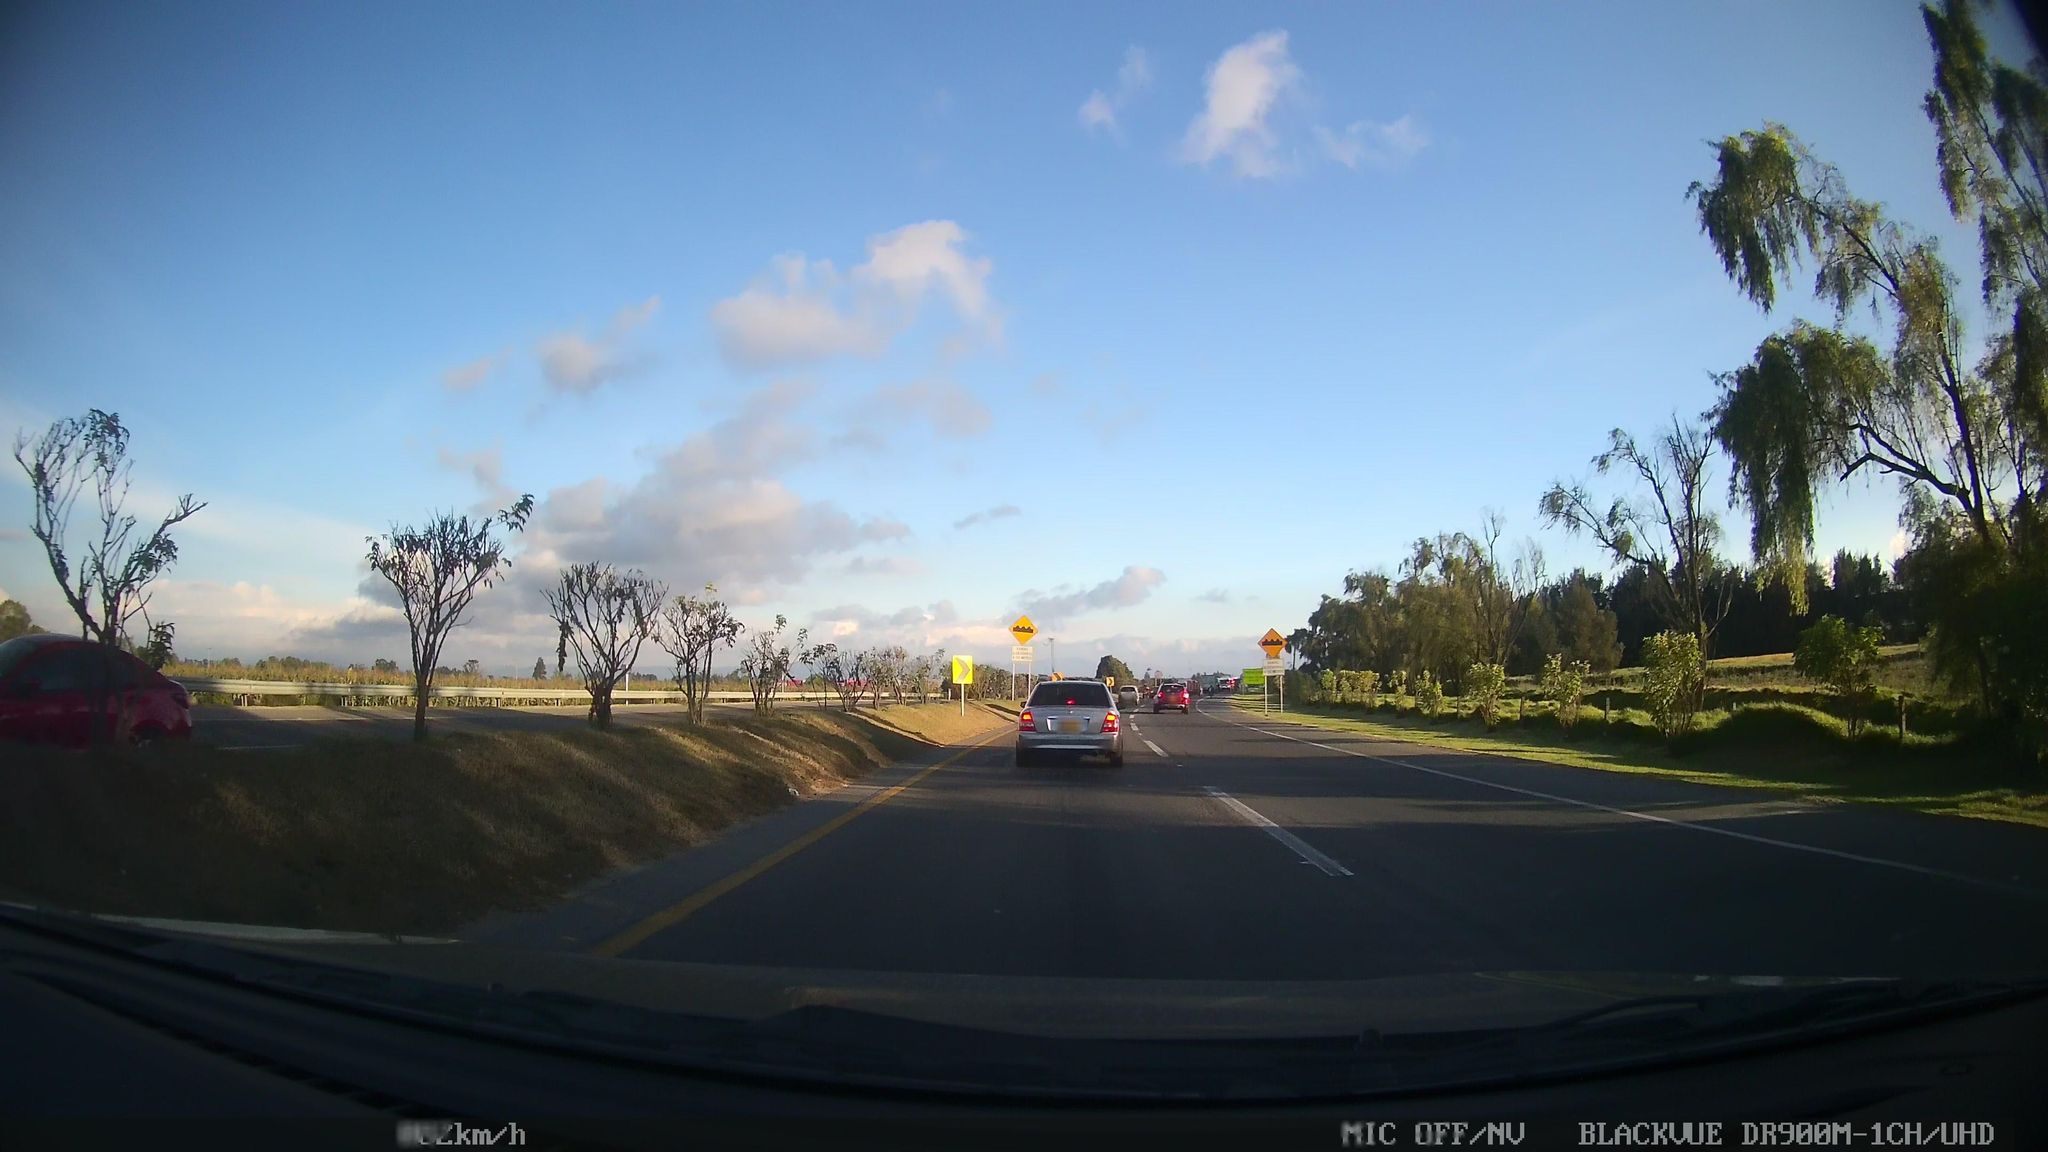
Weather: clear
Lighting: day
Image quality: slightly poor
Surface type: driving surface
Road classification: primary
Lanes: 2
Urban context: urban centre
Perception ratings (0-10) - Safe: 0.5, Lively: 3.56, Beautiful: 7.64, Boring: 3.6, Depressing: 2.46, Wealthy: 0.59